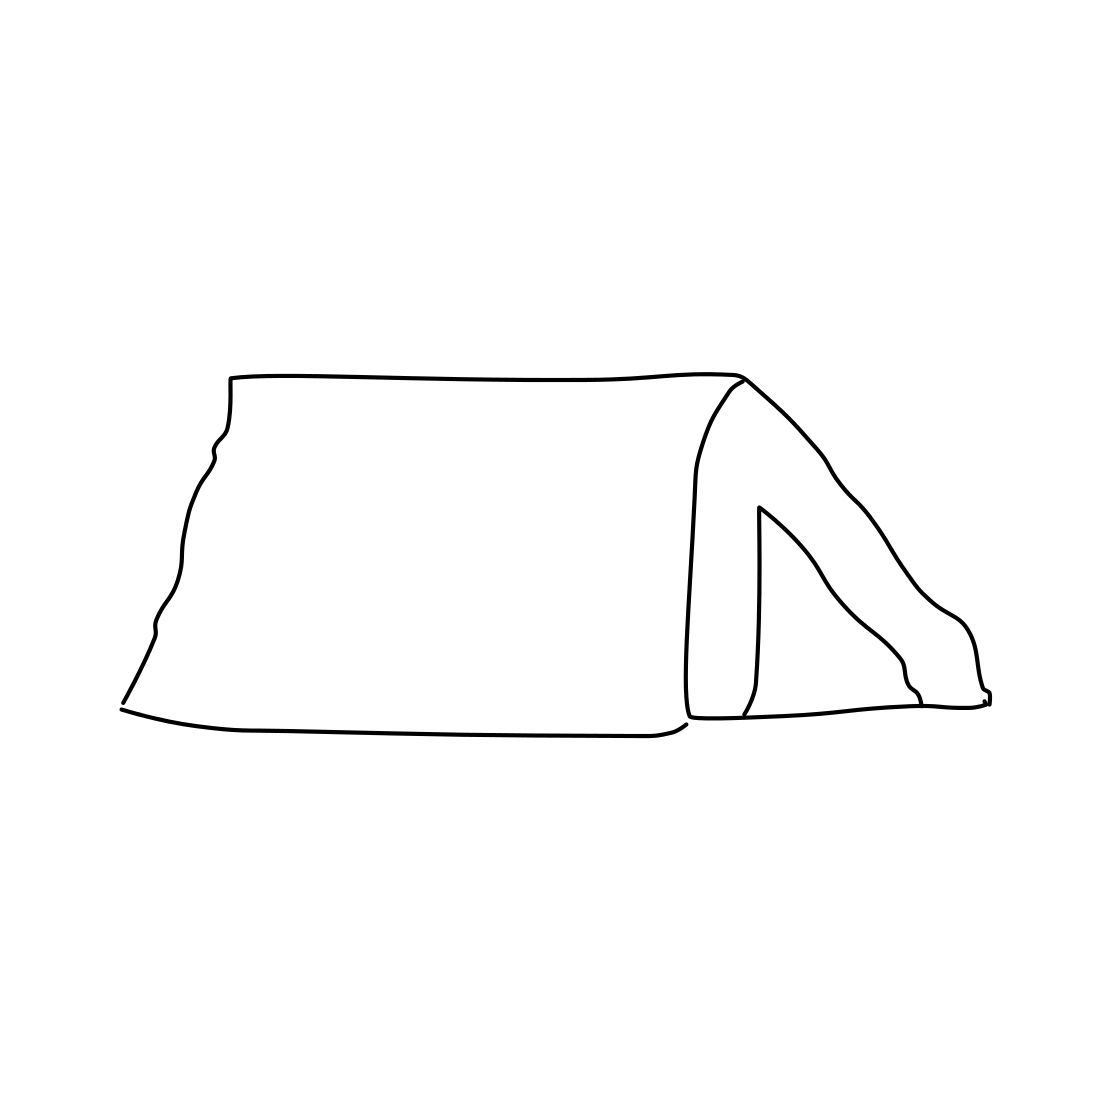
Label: tent